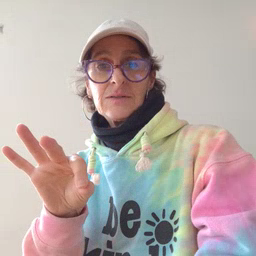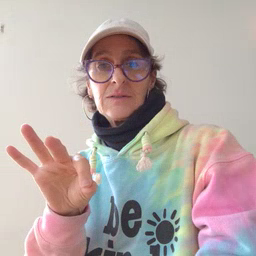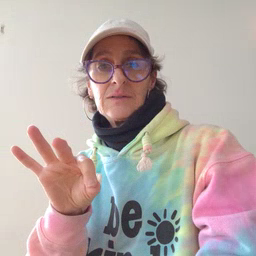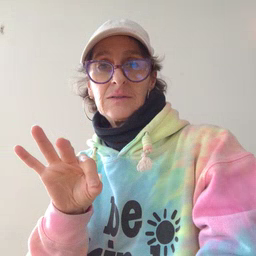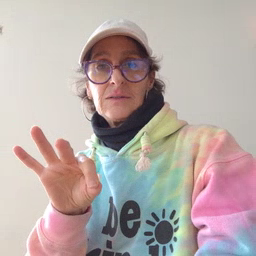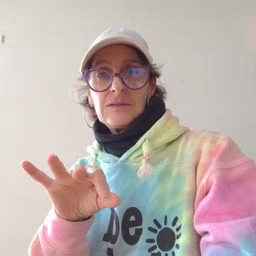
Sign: frenchfries